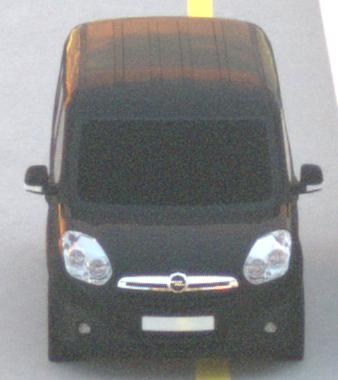
Make: Opel
Model: Combo Combi L1H1 1.4
Detailed model: Combo (D) Combi
Model produced from: 2012/01
Model produced until: 2013/11
Doors: 5
Color: black
Road condition: dry road
Daytime: sunrise or sunset
Contrast: medium contrast